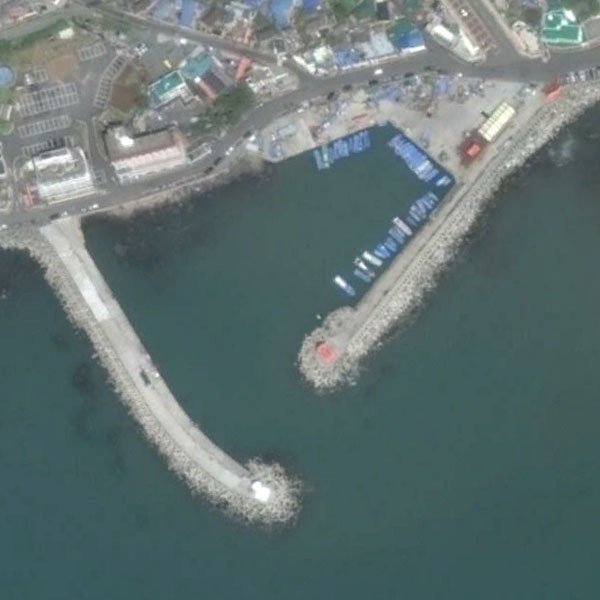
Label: Port